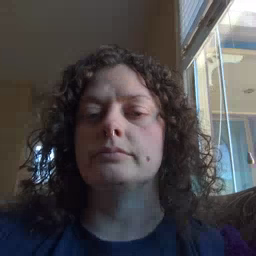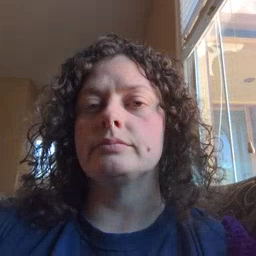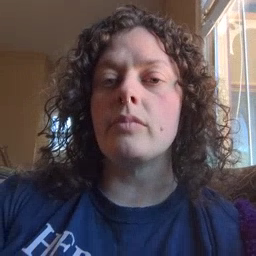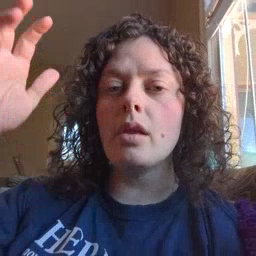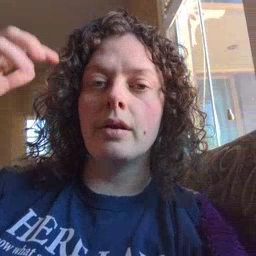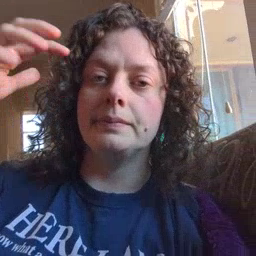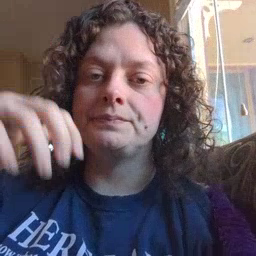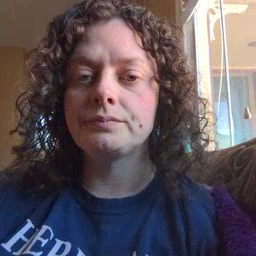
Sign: rain